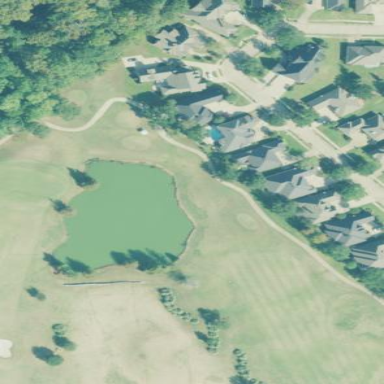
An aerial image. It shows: Water hazard in golf course. The hazard is natural water feature.